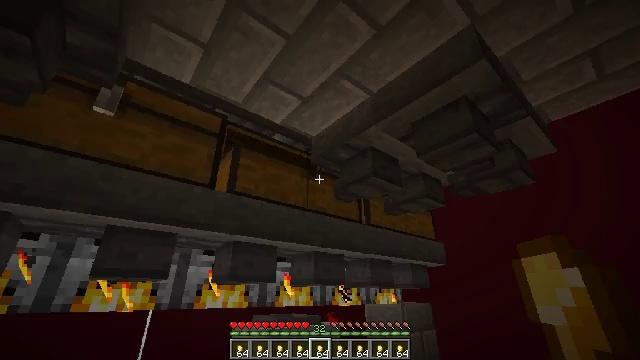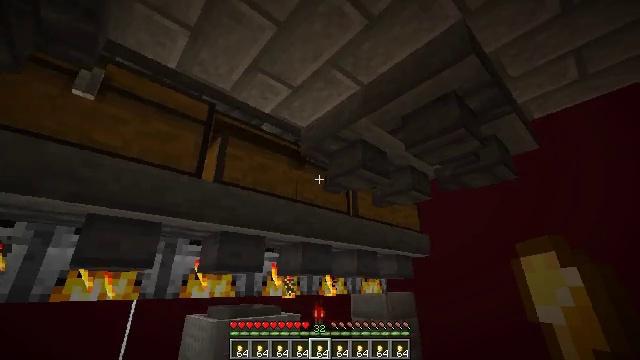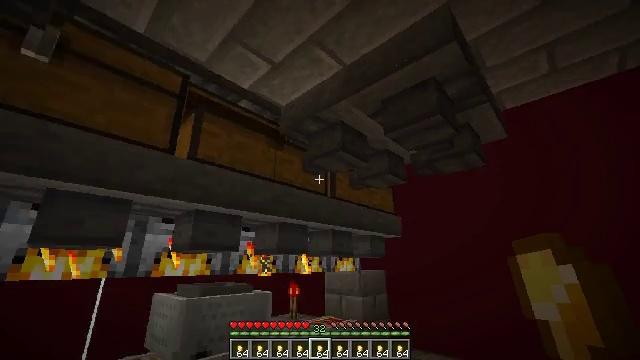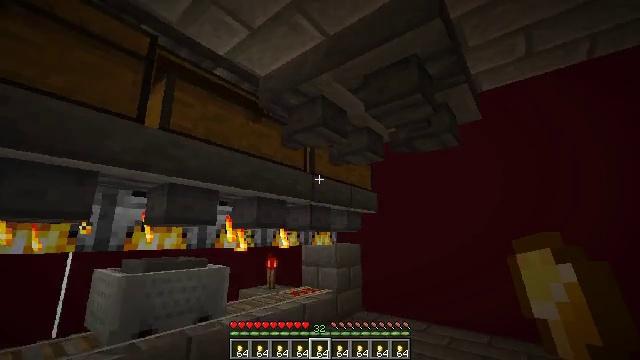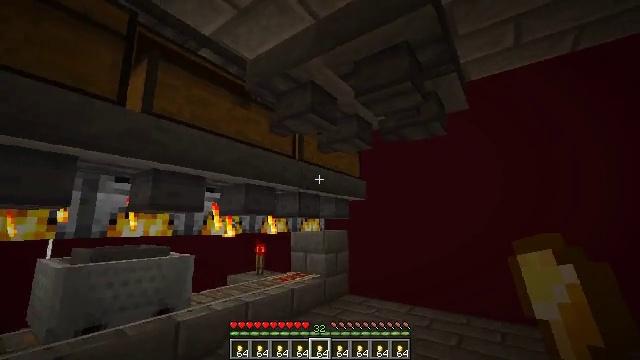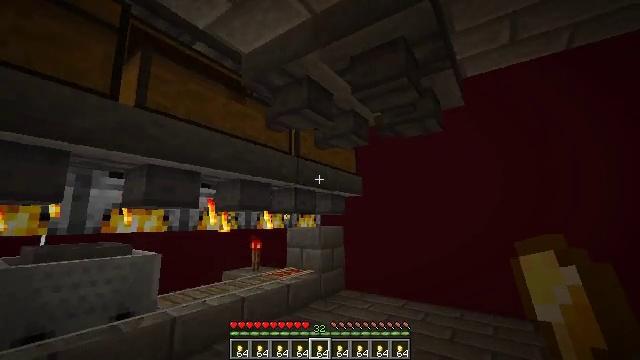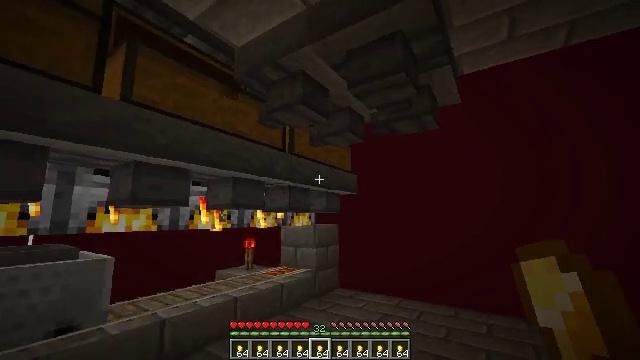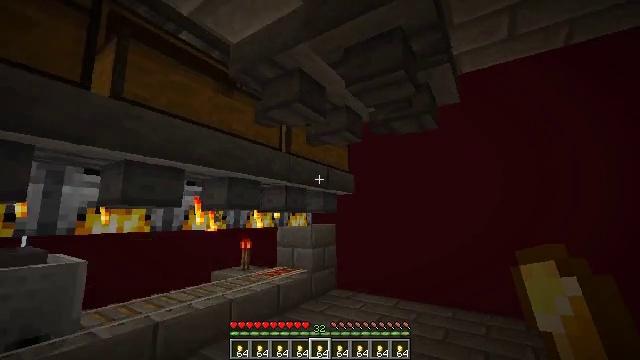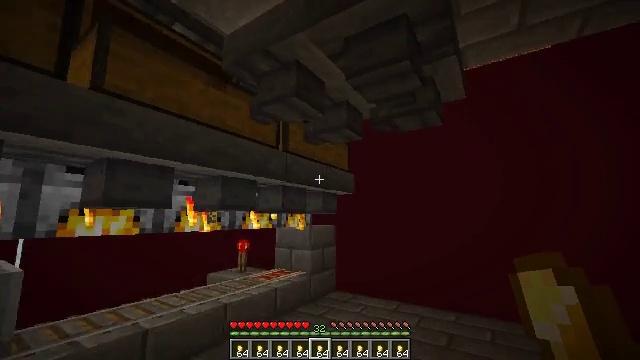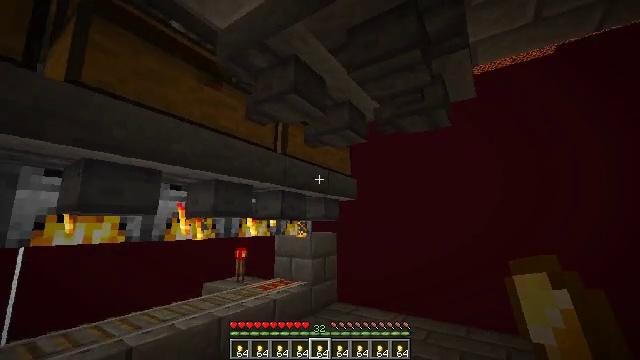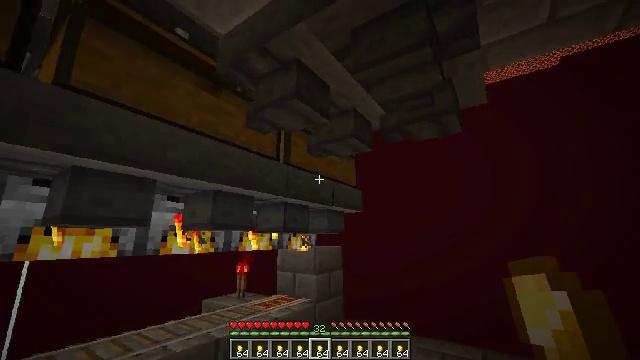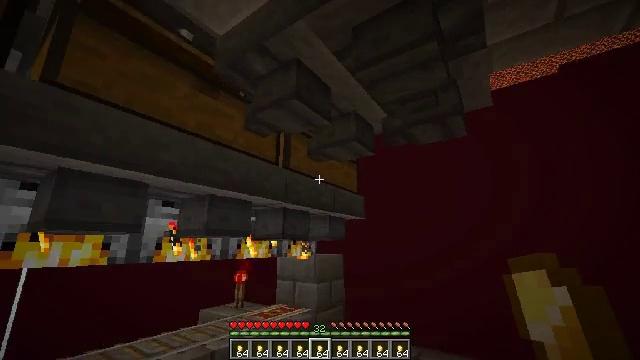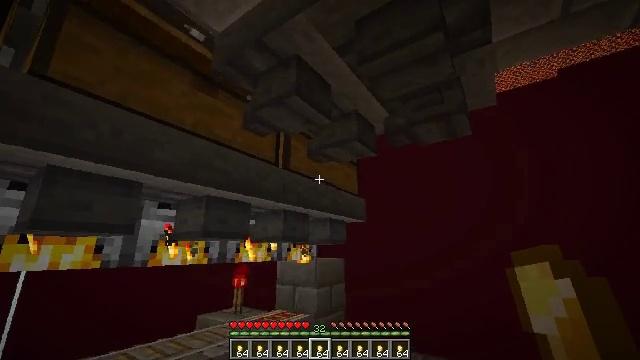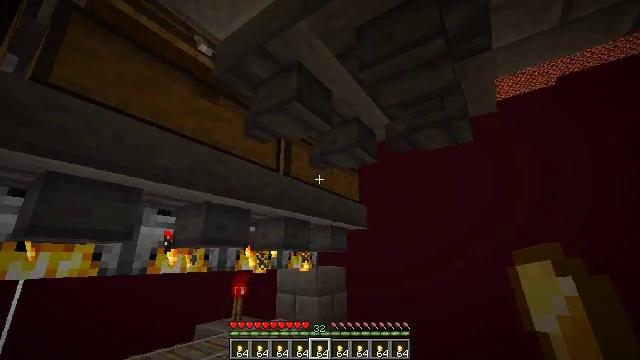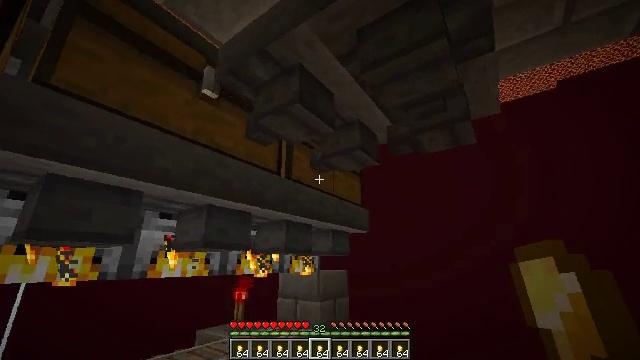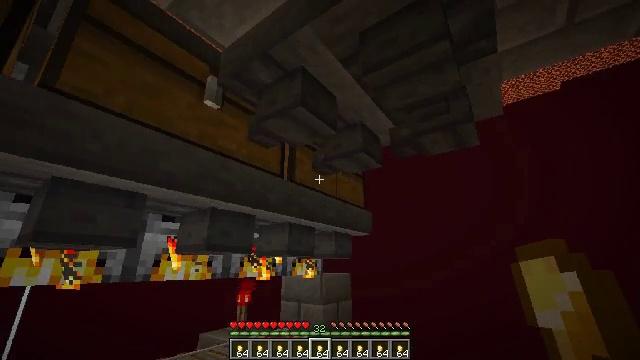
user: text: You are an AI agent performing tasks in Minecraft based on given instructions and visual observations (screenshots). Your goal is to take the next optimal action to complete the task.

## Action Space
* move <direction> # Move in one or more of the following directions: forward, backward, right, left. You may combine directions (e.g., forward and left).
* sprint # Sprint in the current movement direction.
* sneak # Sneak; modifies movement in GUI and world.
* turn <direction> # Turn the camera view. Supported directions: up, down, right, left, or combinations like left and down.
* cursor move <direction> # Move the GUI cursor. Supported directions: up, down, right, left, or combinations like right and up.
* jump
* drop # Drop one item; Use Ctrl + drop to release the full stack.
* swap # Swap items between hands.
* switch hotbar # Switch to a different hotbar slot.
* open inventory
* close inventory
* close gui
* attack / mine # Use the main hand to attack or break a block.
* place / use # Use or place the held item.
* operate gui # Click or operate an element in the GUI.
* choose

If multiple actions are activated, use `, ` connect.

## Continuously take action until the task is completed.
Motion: motion action
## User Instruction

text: Craft a gold ingot.
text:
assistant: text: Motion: turn right and down, close gui
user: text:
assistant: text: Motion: turn right and down, open inventory
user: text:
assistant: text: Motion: turn right and down, open inventory
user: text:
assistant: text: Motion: turn right and down
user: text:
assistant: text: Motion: no_op
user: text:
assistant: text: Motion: move forward, turn right
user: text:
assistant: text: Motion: move forward
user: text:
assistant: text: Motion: move forward
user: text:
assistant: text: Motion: move forward, turn up
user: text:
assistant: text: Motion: turn left and up
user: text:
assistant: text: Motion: turn up
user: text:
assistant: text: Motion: no_op
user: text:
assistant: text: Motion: turn up
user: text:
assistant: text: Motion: no_op
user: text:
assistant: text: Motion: no_op
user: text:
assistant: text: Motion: no_op
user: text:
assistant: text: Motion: no_op
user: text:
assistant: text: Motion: use / place
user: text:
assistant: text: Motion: use / place
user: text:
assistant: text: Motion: use / place
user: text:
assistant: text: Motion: no_op
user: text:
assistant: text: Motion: no_op
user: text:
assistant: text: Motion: no_op
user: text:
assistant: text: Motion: no_op
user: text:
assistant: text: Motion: no_op
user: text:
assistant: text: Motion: no_op
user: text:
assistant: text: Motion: no_op
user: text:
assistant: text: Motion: no_op
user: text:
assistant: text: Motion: no_op
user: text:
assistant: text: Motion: no_op